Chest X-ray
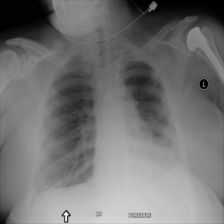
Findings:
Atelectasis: negative
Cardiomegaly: negative
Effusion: negative
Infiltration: positive
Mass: negative
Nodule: negative
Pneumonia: negative
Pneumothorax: negative
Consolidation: negative
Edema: negative
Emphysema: negative
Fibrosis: negative
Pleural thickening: negative
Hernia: negative